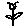
Label: flower